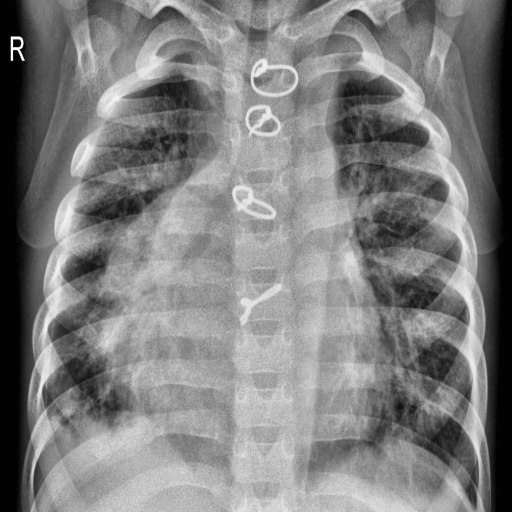
Finding: PNEUMONIA